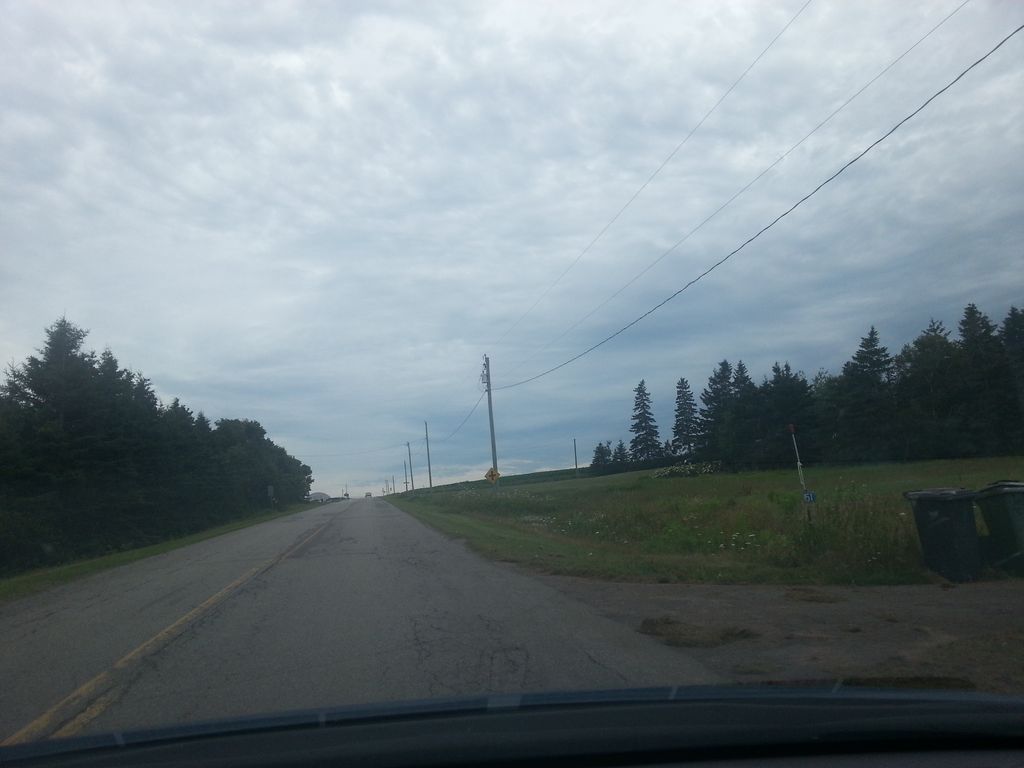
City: charlottetown